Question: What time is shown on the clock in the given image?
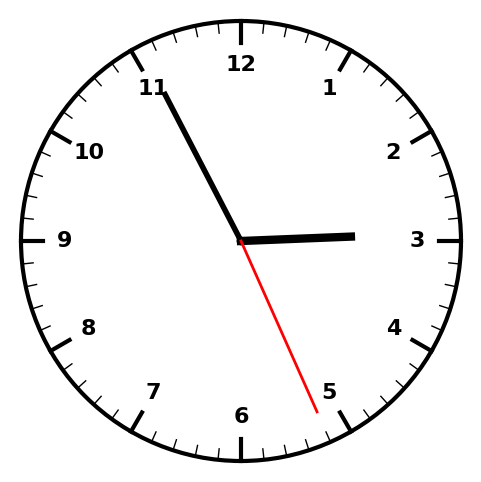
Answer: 02:55:26